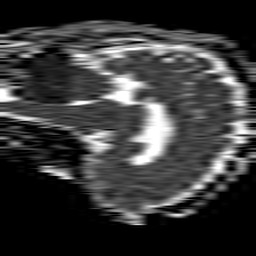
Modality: ADC
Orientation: sagittal
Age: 46
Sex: male
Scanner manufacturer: philips
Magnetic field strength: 1.5 T
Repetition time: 4.6 s
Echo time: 0.08528 s